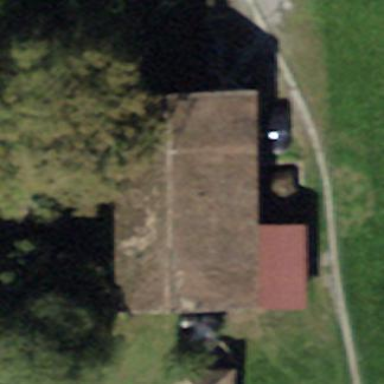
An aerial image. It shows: Barn.